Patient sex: F
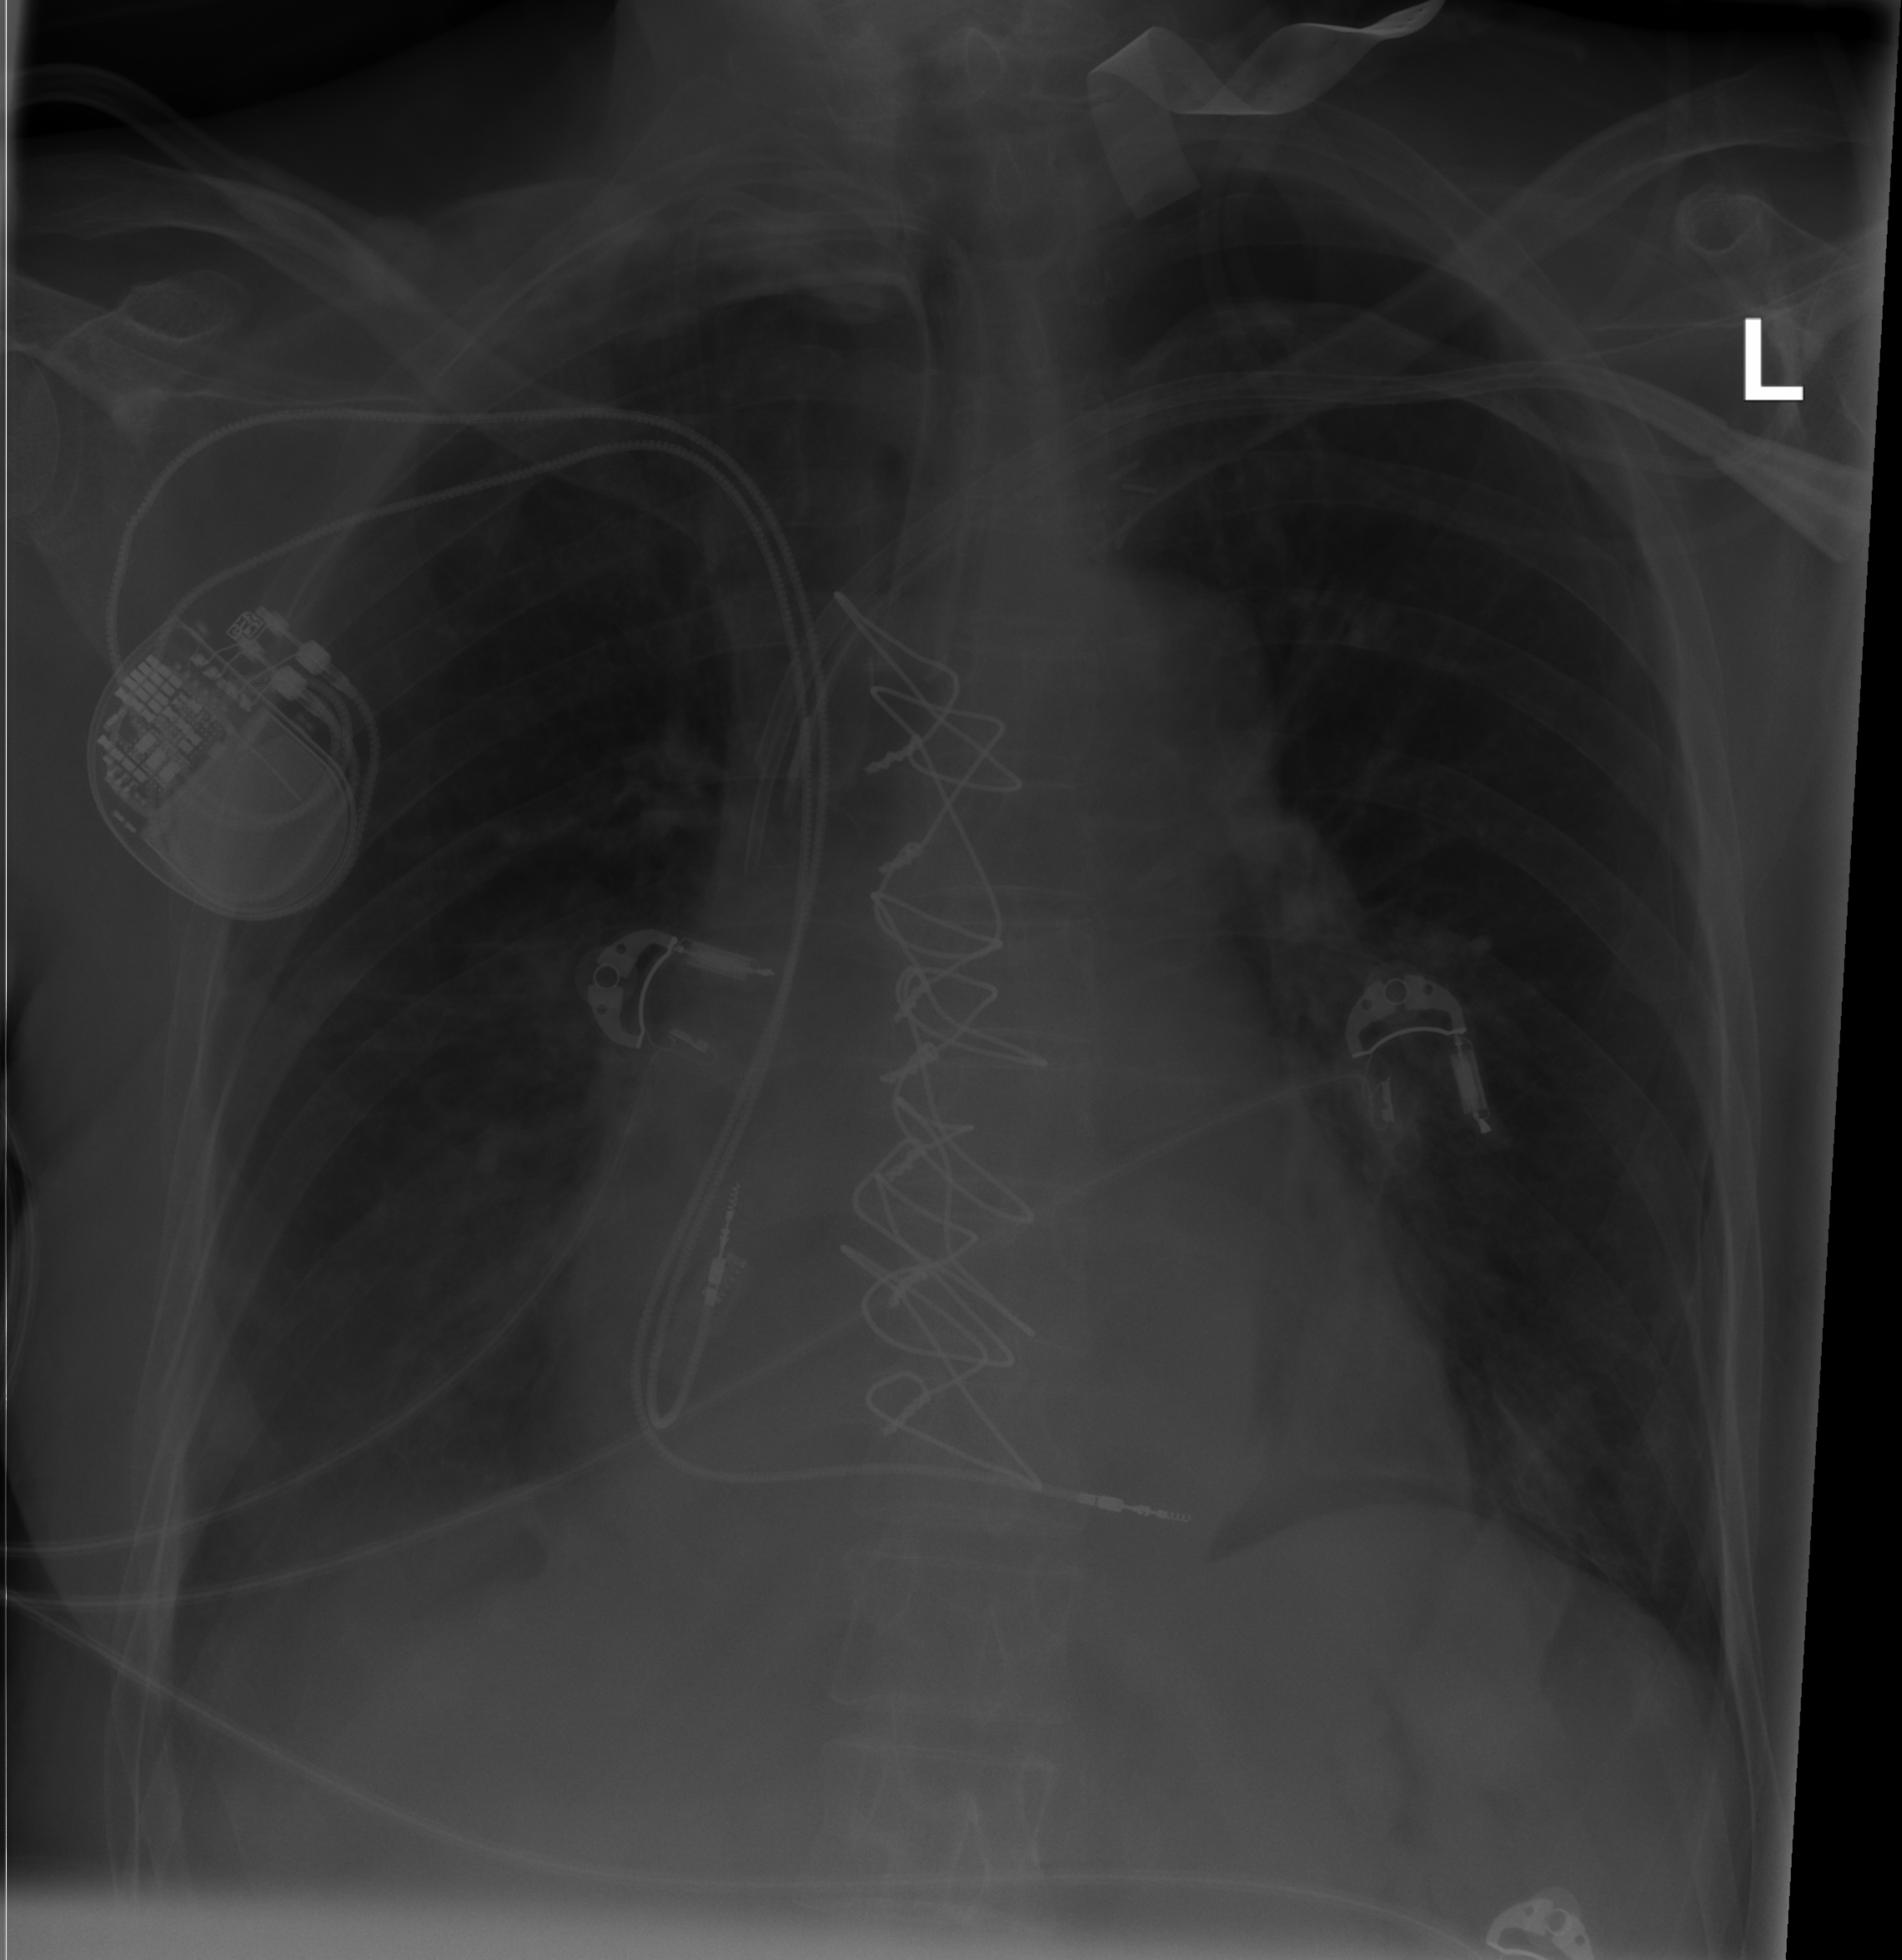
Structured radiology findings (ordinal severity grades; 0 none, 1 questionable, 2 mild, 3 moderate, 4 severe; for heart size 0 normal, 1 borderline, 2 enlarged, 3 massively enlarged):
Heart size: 0
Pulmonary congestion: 0
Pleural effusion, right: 2
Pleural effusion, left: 0
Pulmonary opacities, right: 0
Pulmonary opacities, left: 0
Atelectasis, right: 2
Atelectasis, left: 2